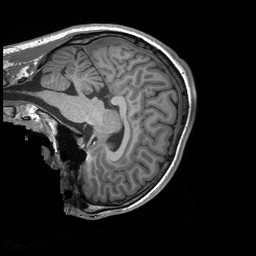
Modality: T1w
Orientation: sagittal
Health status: ill
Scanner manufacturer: siemens
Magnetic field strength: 3 T
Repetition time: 2.3 s
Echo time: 0.00243 s